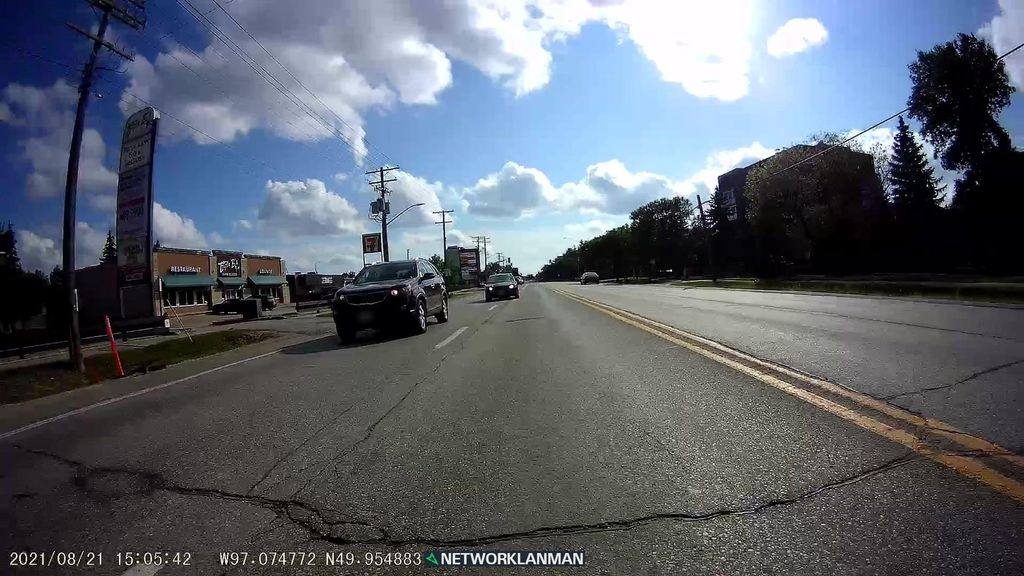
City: winnipeg